Question: In my Rails app, when I create a background job using the <URL> gem, I get all times offset by 6 hours.
My understanding is that <URL>, it's -12 hours!
Here's a bit of view code to illustrate. Note:
- - -
My View:
'''
#delayed_jobs/index.html.erb
<h1>All Background Jobs</h1>
<p>The time now is: <%= Time.now %> </p>
<p>The time UTC is: <%= Time.now.utc %> </p>
<table>
<tr>
<th>ID</th>
<th>Queue</th>
<th>Created At</th>
<th>Run At</th>
</tr>
<% @delayed_jobs.each do |dj| %>
<tr>
<td><%= dj.id %></td>
<td><%= dj.queue %></td>
<td><%= dj.created_at %></td>
<td><%= dj.run_at %></td>
</tr>
<% end %>
</table>
'''
Output:

I can create jobs any of these three ways, and will get the same time:
'''
MyClass.delay.foo
MyClass.delay(run_at: 0.minutes.from_now).foo
MyClass.delay(run_at: 0.minutes.from_now.getutc).foo
'''
My configuration has:
'''
#config/application.rb
config.time_zone = 'Central Time (US & Canada)'
config.active_record.default_timezone = 'Central Time (US & Canada)'
'''
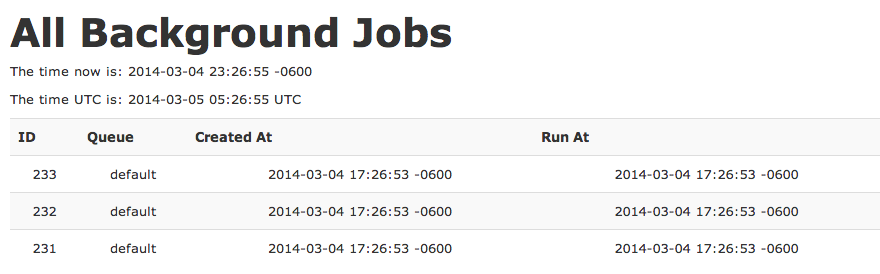
Answer: The problem was in my config/application.rb as @rainkinz suggested, specifically the 2nd line:
'''
config.time_zone = 'Central Time (US & Canada)'
config.active_record.default_timezone = 'Central Time (US & Canada)'
'''
Apparently the <URL>, which I just upgraded from a few days ago.
When I changed it to only have the local time zone set:
'''
config.time_zone = 'Central Time (US & Canada)'
#config.active_record.default_timezone = 'Central Time (US & Canada)'
'''
This fixed the problem. All active record objects still seem to have the correct time when saved, as do delayed_jobs.